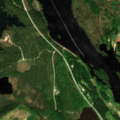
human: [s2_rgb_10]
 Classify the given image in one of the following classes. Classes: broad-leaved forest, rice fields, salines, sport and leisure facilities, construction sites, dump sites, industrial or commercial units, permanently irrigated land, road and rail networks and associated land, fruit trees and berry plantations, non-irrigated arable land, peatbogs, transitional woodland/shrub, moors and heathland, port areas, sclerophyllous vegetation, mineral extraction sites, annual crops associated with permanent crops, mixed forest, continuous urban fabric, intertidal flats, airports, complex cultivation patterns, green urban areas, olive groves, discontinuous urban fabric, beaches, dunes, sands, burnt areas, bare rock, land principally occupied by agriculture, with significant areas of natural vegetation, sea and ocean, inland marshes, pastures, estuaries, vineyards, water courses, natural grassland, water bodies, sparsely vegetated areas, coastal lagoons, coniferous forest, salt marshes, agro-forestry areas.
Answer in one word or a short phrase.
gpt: coniferous forest, mixed forest, transitional woodland/shrub, water courses, water bodies